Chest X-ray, PA view. Patient: 63 years old, sex M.
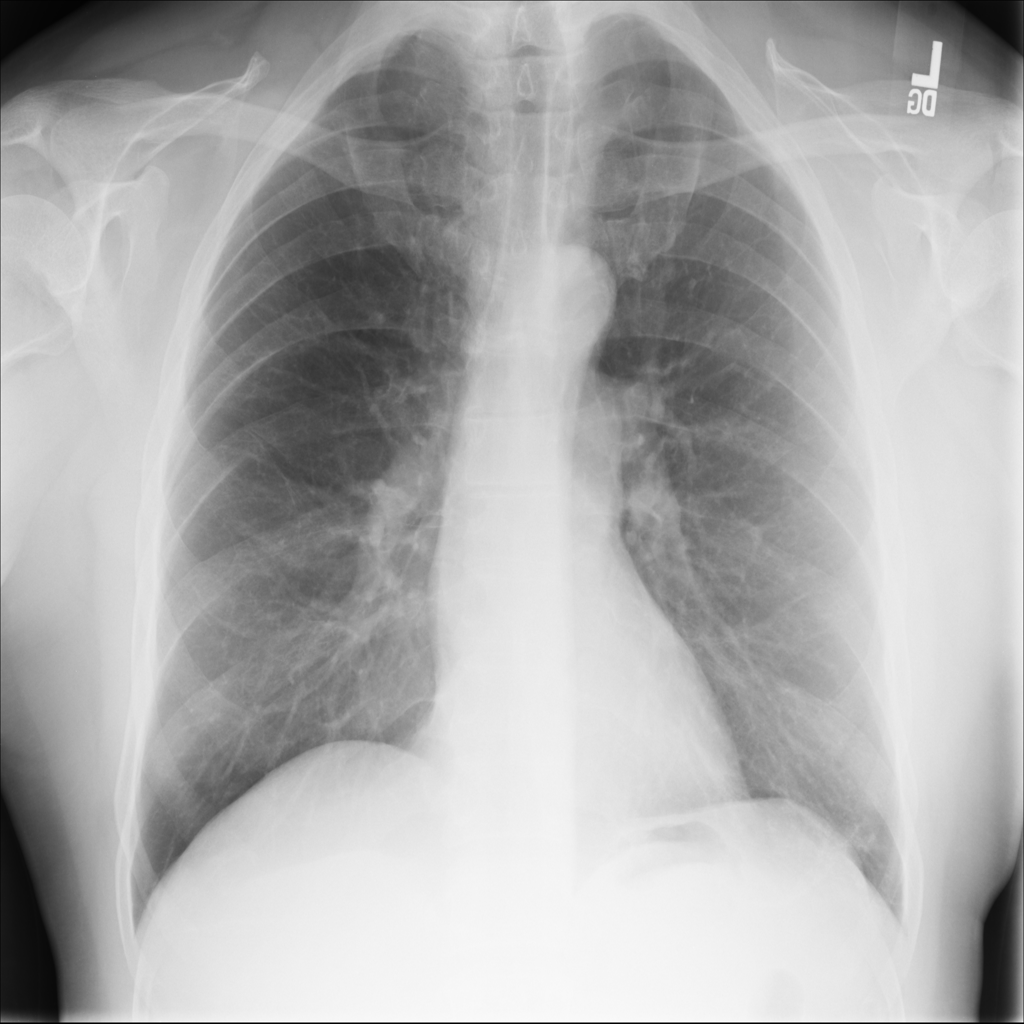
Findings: No Finding